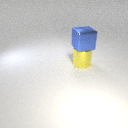
large blue metal cube above large yellow metal cylinder